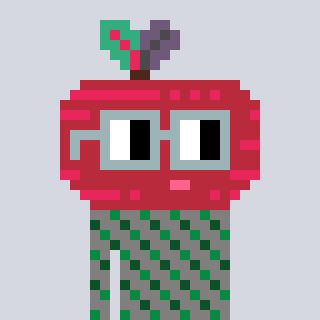
a pixel art character with square dark gray glasses, a beet-shaped head and a bluegrey-colored body on a cool background